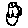
Label: circle